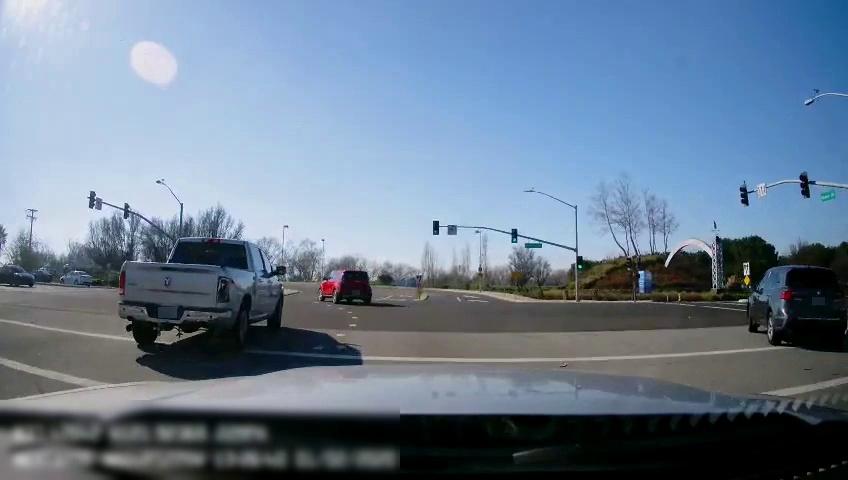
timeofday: Day
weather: Sunny
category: Drivable Space
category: Vehicles | Car
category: Vehicles | SUV
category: Vehicles | Car
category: Vehicles | Car
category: Vehicles | Car
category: Vehicles | Truck
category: Lanes | Current Lane
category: Lanes | Opposite Lane
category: Lanes | Opposite Lane
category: Traffic | Signs
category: Traffic | Lights
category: Traffic | Lights
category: Traffic | Signs
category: Traffic | Lights
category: Traffic | Lights
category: Traffic | Signs
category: Traffic | Signs
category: Traffic | Lights
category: Traffic | Lights
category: Traffic | Signs
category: Traffic | Signs
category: Traffic | Signs
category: Traffic | Lights
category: Traffic | Lights